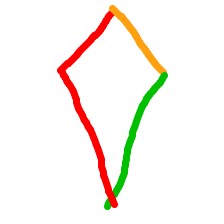
Shape: kite